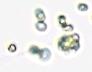
Label: Phaeocystis